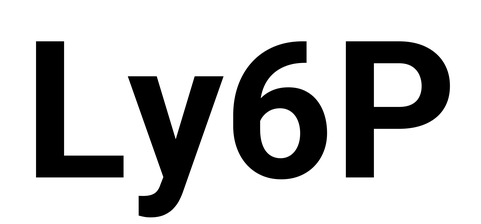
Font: Roboto_Bold